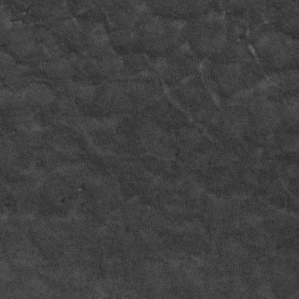
Label: frost